Interaction volume radius: 5 \u00c5
Interaction volume height: 10 \u00c5
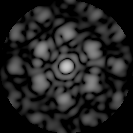
Disorder parameter: 0.4849